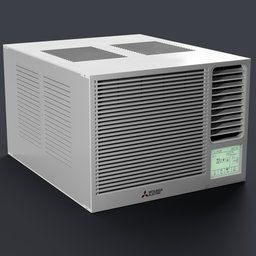
Label: appliances